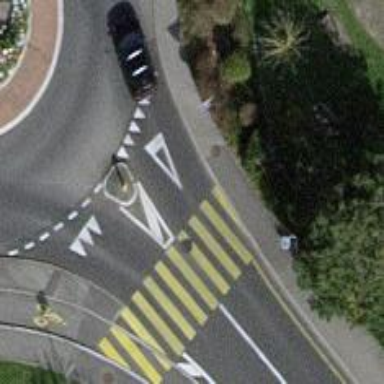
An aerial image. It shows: Raised kerb.